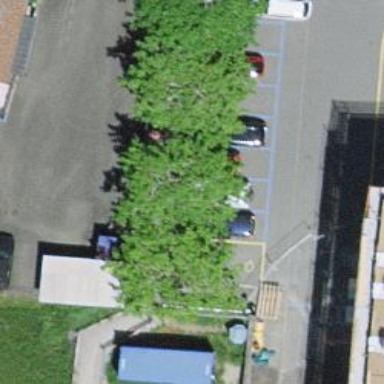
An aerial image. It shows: Parking area with surface.